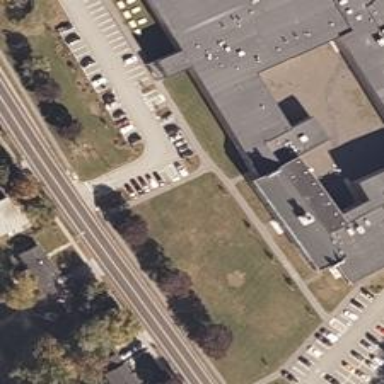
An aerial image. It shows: Street-side parking lot with asphalt surface.